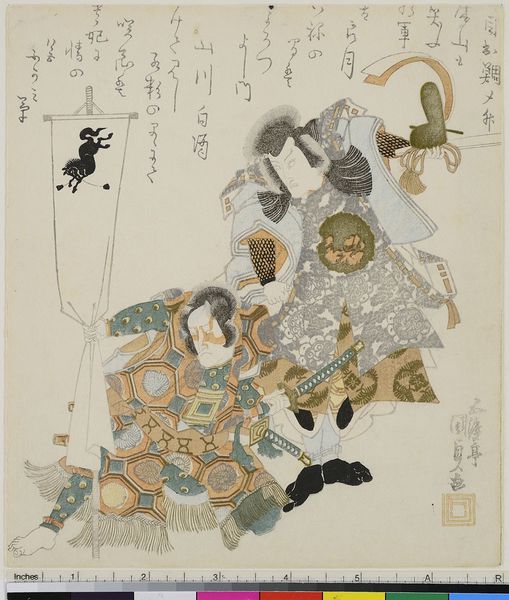
Künstler: Utagawa Kunisada
Standort: Hamburg
Institution: Museum für Kunst und Gewerbe Hamburg
Schlagwörter: kampf, bunt, tanz, gesicht, pferd, holzschnitt, fahnen, schriftzeichen, surreal, druckgraphik, druckgrafik, zeit, schauspieler, farbholzschnitt, schauspielerin, standarten, wappentiere, kabuki, edo, reproduktionen, druckerzeugnisse, blindprägedruck, blinddruck